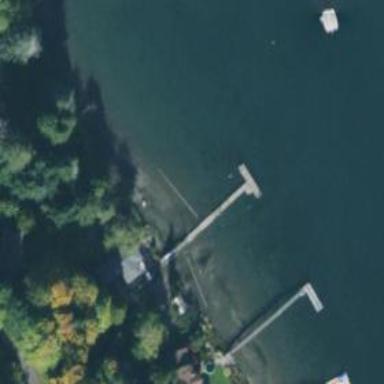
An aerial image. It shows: Man-made pier.